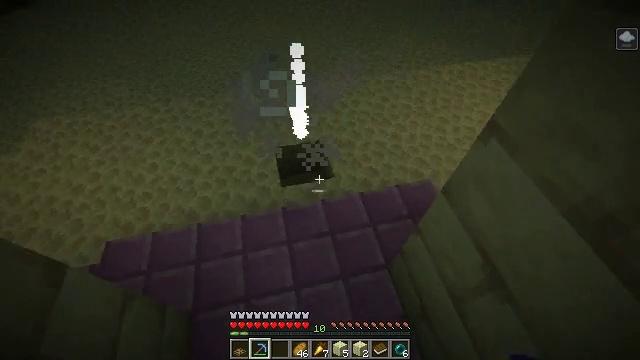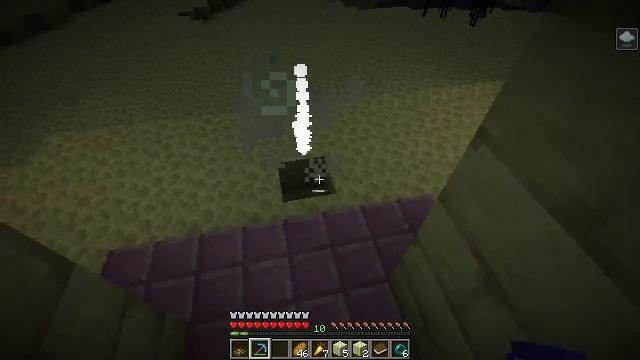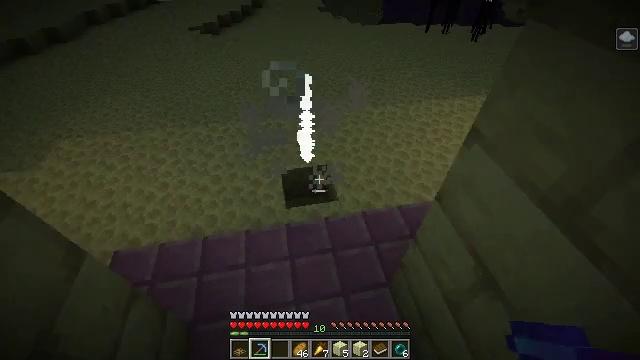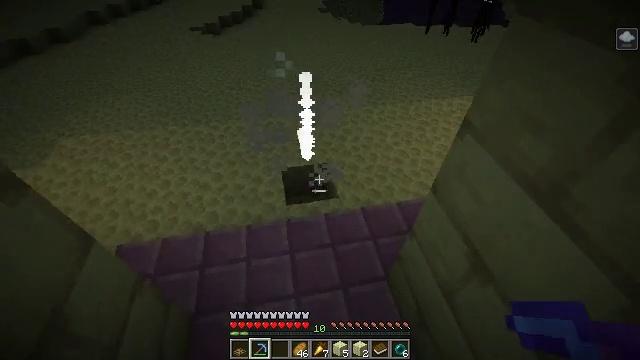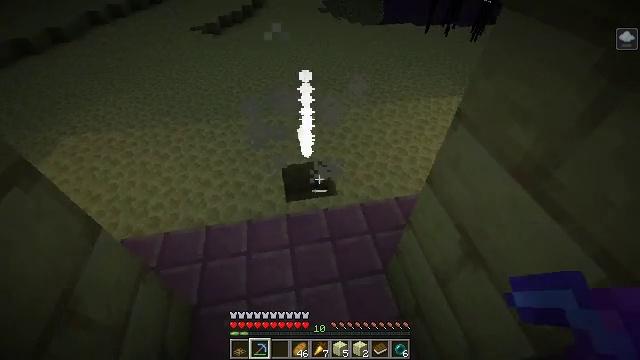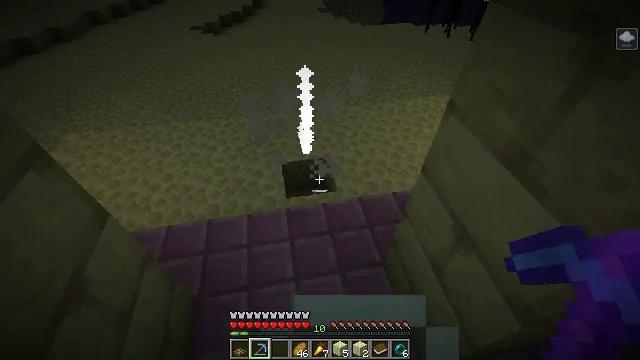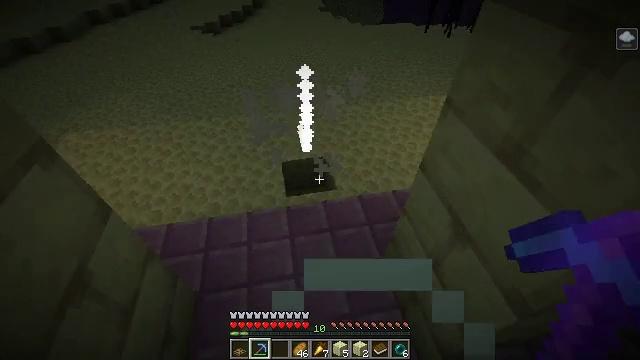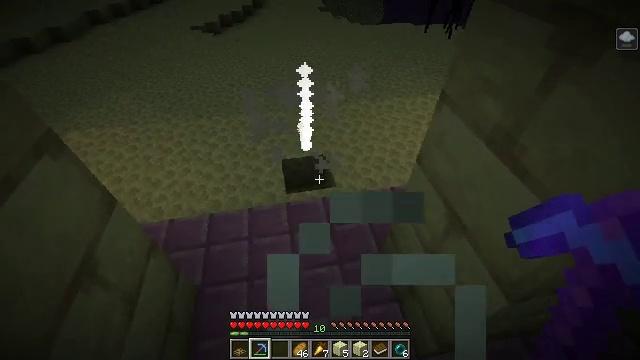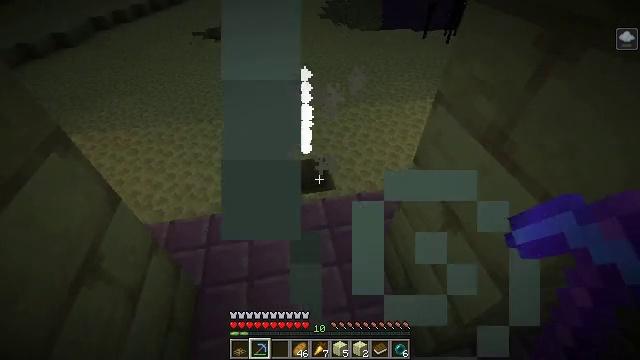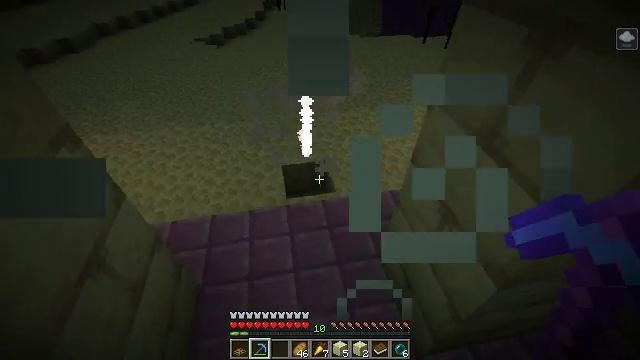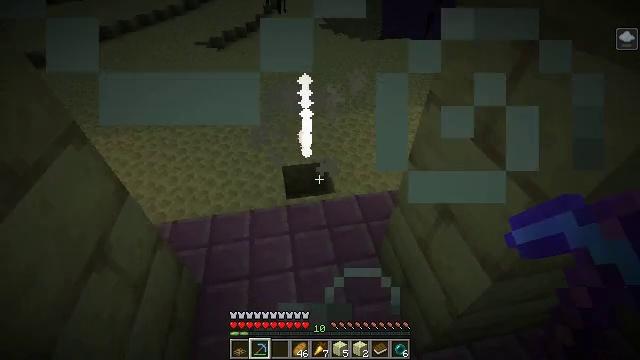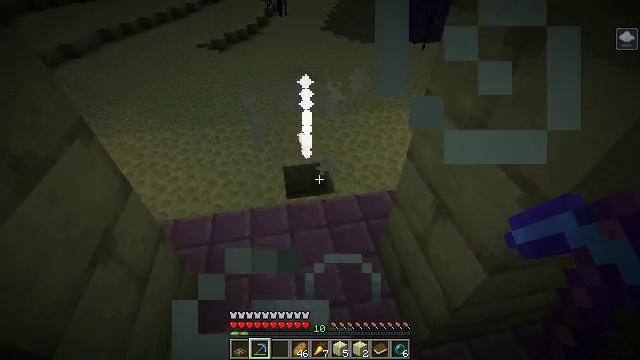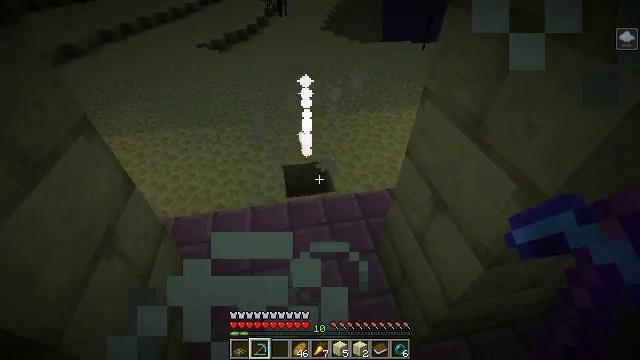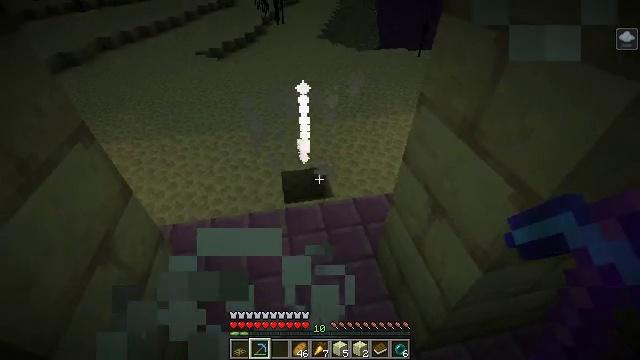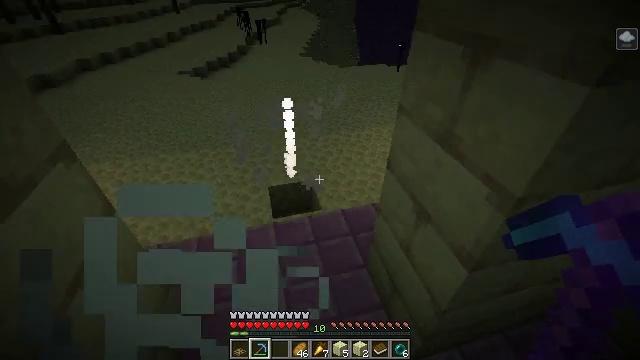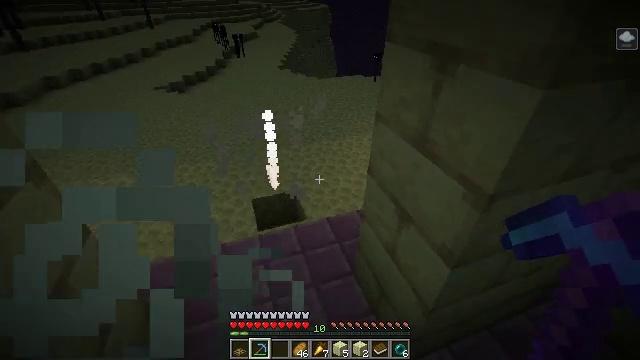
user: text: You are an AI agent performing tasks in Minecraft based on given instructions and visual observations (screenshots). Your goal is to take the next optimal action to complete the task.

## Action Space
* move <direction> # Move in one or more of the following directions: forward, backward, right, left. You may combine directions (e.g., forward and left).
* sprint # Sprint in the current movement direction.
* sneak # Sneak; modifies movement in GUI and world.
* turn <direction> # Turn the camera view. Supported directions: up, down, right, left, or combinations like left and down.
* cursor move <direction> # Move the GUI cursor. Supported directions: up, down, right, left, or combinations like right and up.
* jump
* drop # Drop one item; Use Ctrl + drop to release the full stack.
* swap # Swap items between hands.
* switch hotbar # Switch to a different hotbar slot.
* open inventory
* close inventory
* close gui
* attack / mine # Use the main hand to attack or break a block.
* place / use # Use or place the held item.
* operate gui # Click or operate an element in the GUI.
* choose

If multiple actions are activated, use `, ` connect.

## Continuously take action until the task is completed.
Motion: motion action
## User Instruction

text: Obtain a purpur slab from the End.
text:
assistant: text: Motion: sneak, turn up
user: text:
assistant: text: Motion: sneak, turn left and up
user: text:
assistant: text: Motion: sneak
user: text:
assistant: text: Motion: sneak
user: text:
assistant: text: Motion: sneak
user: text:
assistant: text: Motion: sneak
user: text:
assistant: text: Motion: sneak
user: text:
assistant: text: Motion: sneak, turn up
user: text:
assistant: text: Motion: sneak, turn up
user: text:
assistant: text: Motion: sneak
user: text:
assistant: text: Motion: sneak
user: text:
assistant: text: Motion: sneak
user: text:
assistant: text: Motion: turn up
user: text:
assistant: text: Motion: turn right and up
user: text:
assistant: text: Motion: turn right and up
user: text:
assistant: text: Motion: turn right and up
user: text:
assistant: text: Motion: no_op
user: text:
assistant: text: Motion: no_op
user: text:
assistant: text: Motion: no_op
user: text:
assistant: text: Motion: no_op
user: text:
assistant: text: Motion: no_op
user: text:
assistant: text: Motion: open inventory
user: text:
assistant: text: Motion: open inventory
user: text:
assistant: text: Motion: open inventory
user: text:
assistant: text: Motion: open inventory
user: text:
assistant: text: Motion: no_op
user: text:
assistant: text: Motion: no_op
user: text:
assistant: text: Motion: no_op
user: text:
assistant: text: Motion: no_op
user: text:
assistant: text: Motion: cursor move right